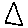
Label: triangle